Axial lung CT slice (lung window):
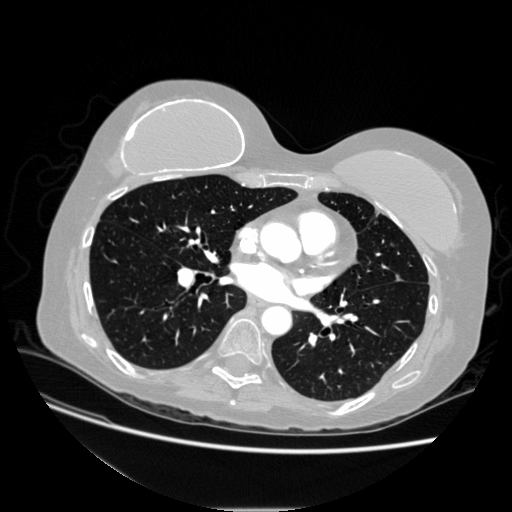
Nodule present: no